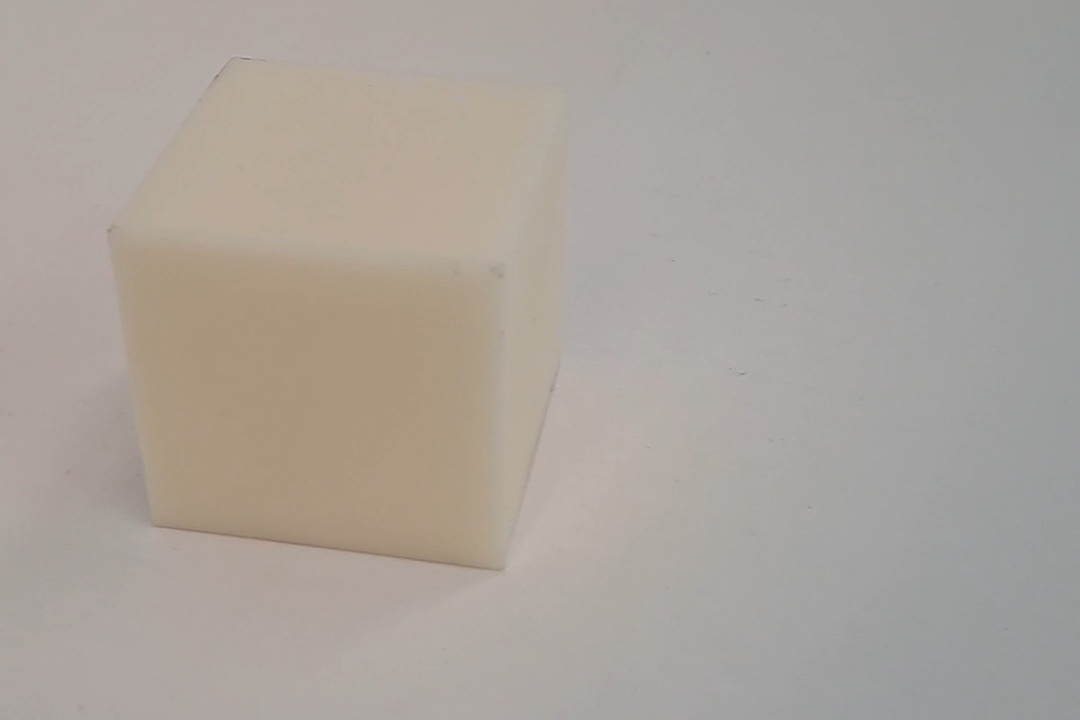
Label: Cuboid